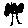
Label: tree